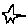
Label: star